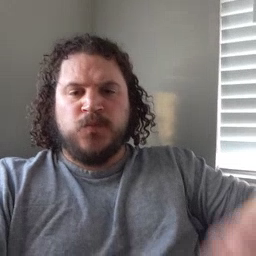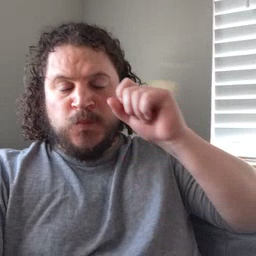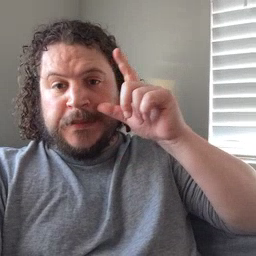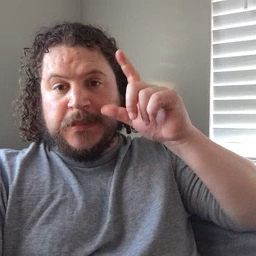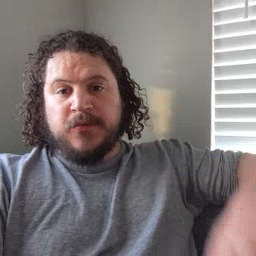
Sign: wake